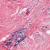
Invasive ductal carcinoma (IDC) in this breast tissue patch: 0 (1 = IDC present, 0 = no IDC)